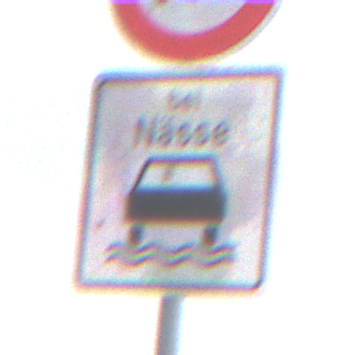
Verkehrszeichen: BeiNaesse
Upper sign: Geschwindigkeit110
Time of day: SunriseSunset
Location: Outdoor (Nature)
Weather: PartlyCloudy
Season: NotSpecified
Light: Natural